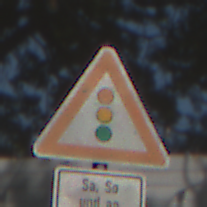
Verkehrszeichen: Lichtzeichenanlage
Zusatzzeichen unten: ZeitangabenMitBeschraenkungAufWochentage9
Umgebung: Outdoor, Suburban
Tageszeit: Midday
Wetter: Clear
Licht: Natural
Jahreszeit: NotSpecified
Kontrast: HighContrast